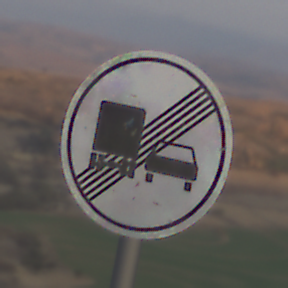
Verkehrszeichen: EndeUeberholverbotKraftfahrzeuge
Umgebung: Outdoor, Nature
Tageszeit: SunriseSunset
Wetter: PartlyCloudy
Licht: Natural
Jahreszeit: NotSpecified
Kontrast: HighContrast